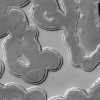
Atmospheric dust classification: not_dusty